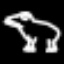
Label: frog